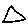
Label: triangle